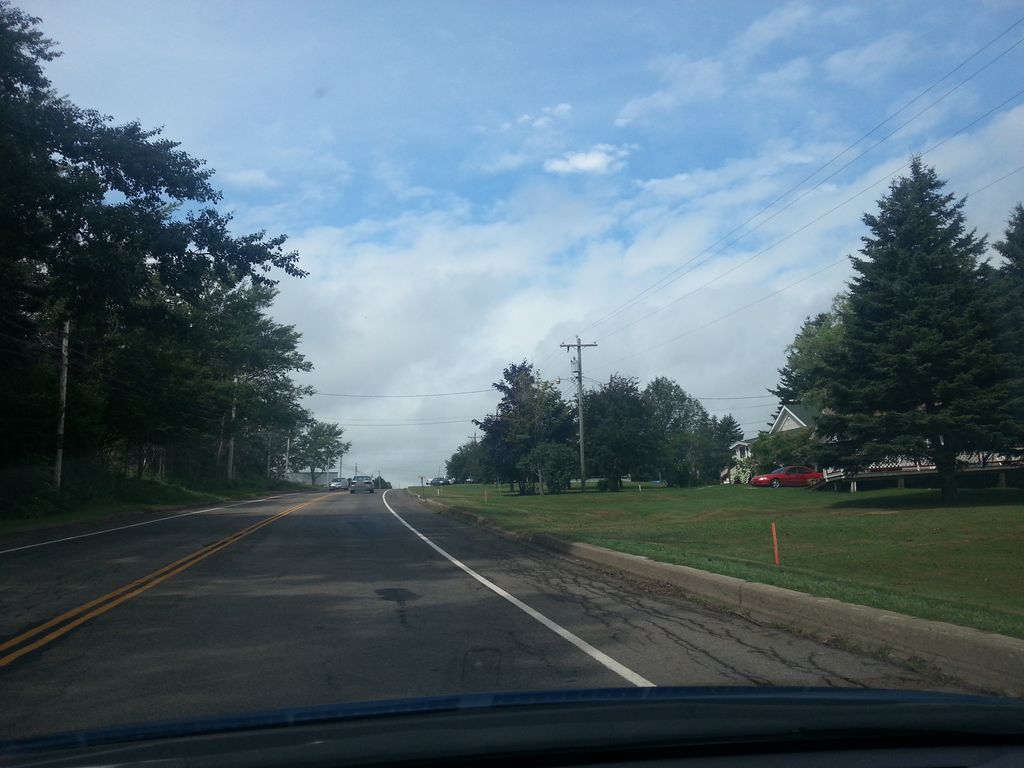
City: charlottetown